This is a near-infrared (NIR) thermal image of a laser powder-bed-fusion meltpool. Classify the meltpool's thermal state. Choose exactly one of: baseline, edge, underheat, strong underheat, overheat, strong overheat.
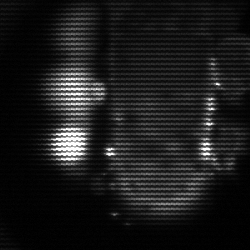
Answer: strong underheat